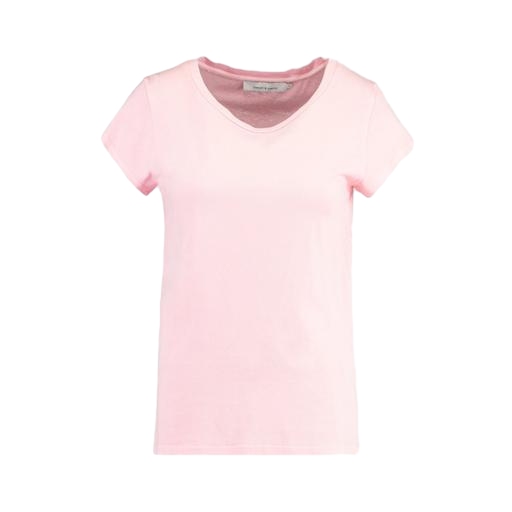
pink woman's tee, pink supima tee, pink tee, white background